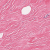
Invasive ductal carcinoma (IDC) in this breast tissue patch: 0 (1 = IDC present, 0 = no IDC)